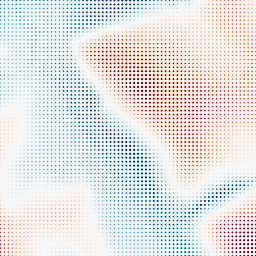
Category: multiscale
Decomposition family: dog
Decomposition parameters: sigma_low: 1
sigma_high: 50
Upsampling method: sinc_blackman
Upsampling parameters: scale: 8
kernel_size: 4
Upsampling scale: 8